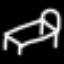
Label: bed